Fundus camera: zeiss
Shooting center: fovea
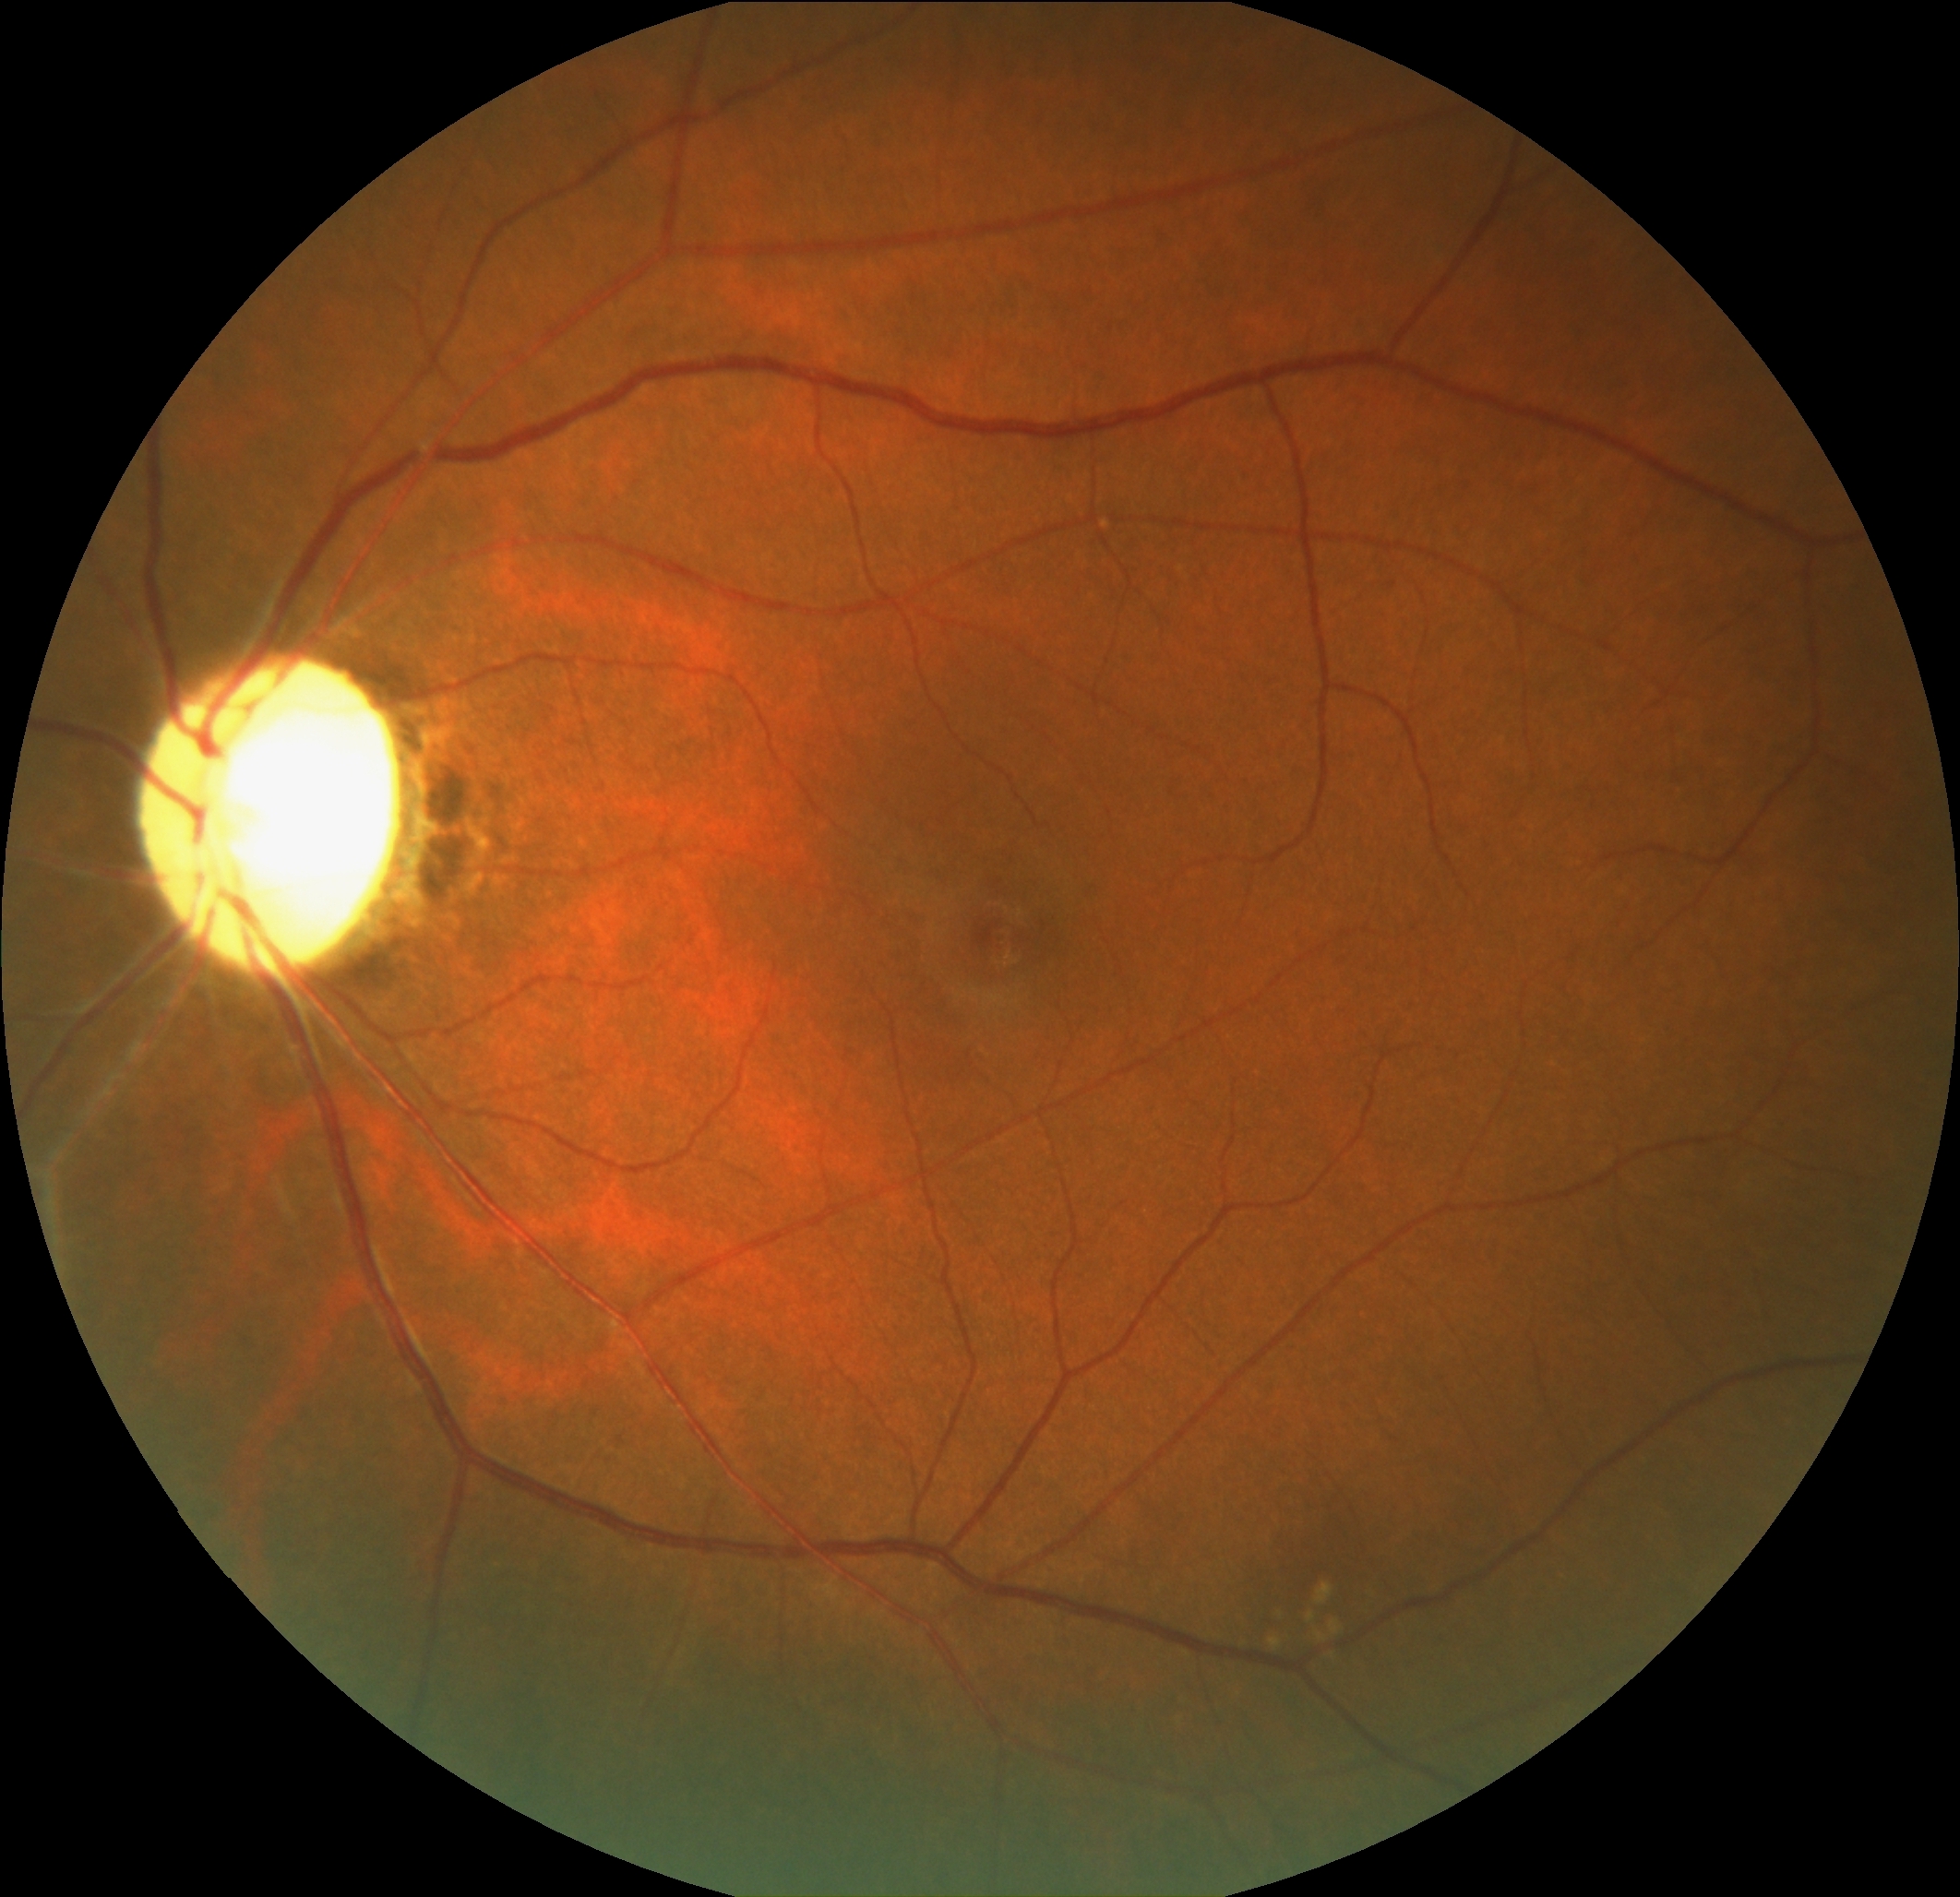
Pathologic myopia: no
Patchy retinal atrophy: present
Retinal detachment: absent